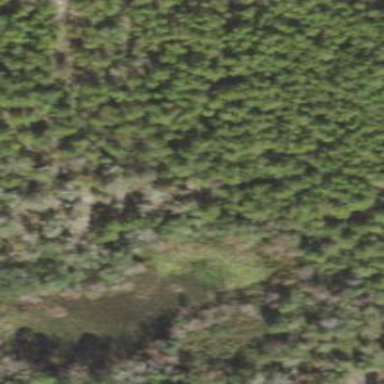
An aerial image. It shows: Woodland consisting mainly of needle-leaved trees.